Question: I'm developing an iOS application with latest SDK and testing it on an iPhone 3GS.
I'm doing this on init method:
'''
CFDictionaryRef formatDictionary = CVPixelFormatDescriptionCreateWithPixelFormatType(kCFAllocatorDefault, kCVPixelFormatType_420YpCbCr8BiPlanarFullRange);
CFNumberRef val = (CFNumberRef) CFDictionaryGetValue(formatDictionary, kCVPixelFormatBitsPerBlock);
if (val != nil)
{
CFNumberGetValue(val,kCFNumberSInt8Type, &_bytesPerPixel);
_bytesPerPixel /= 8;
}
else
_bytesPerPixel = 4;
'''
But val is always nil.
And here:
'''
- (void)captureOutput:(AVCaptureOutput *)captureOutput
didOutputSampleBuffer:(CMSampleBufferRef)sampleBuffer
fromConnection:(AVCaptureConnection *)connection
{
CVImageBufferRef imageBuffer = CMSampleBufferGetImageBuffer(sampleBuffer);
//Lock the image buffer//
CVPixelBufferLockBaseAddress(imageBuffer,0);
//Get information about the image//
uint8_t *baseAddress = (uint8_t *)CVPixelBufferGetBaseAddress(imageBuffer);
size_t width = CVPixelBufferGetWidth(imageBuffer);
size_t height = CVPixelBufferGetHeight(imageBuffer);
//size_t stride = CVPixelBufferGetBytesPerRow(imageBuffer);
//put buffer in open cv, no memory copied
cv::Mat image = cv::Mat(height, width, CV_8UC4, baseAddress);
// copy the image
//cv::Mat copied_image = image.clone();
[_previewBufferLock lock];
memcpy(baseAddress, _lastFrame, _previewSurfaceHeight * _previewSurfaceWidth * _bytesPerPixel);
[_previewBufferLock unlock];
//We unlock the image buffer//
CVPixelBufferUnlockBaseAddress(imageBuffer,0);
}
'''
I have add a breakpoint on memcpy line and I these are my vars values:

But I'm getting an EXEC_BAD_ACCESS here: 'memcpy(baseAddress, _lastFrame, _previewSurfaceHeight * _previewSurfaceWidth * _bytesPerPixel);'
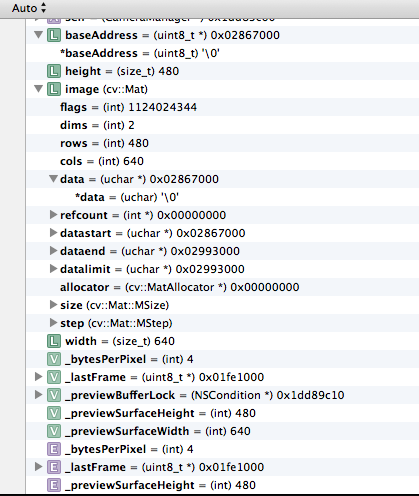
Answer: No, the iPhone 3GS does not have support for 'kCVPixelFormatType_420YpCbCr8BiPlanarFullRange' as an output buffer type from the camera, only 'kCVPixelFormatType_420YpCbCr8BiPlanarVideoRange'. The iPhone 4S and iPhone 5 have support for the full-range YUV output, but older devices do not.
You can test this availability using the following code:
'''
videoOutput = [[AVCaptureVideoDataOutput alloc] init];
BOOL supportsFullYUVRange = NO;
NSArray *supportedPixelFormats = videoOutput.availableVideoCVPixelFormatTypes;
for (NSNumber *currentPixelFormat in supportedPixelFormats)
{
if ([currentPixelFormat intValue] == kCVPixelFormatType_420YpCbCr8BiPlanarFullRange)
{
supportsFullYUVRange = YES;
}
}
'''